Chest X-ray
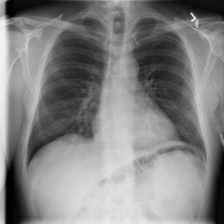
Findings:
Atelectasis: negative
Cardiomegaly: negative
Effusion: negative
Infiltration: negative
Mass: negative
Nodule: negative
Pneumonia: negative
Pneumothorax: negative
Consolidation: negative
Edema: negative
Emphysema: negative
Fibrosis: negative
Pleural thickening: negative
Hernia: negative